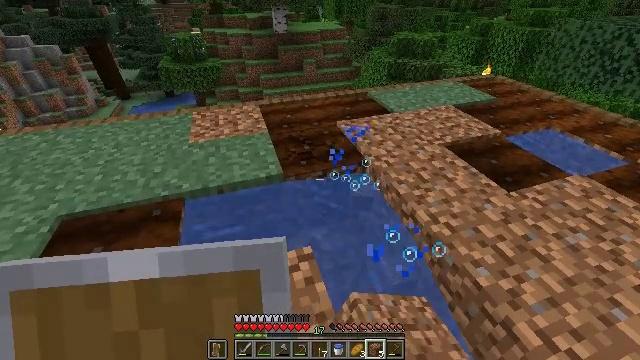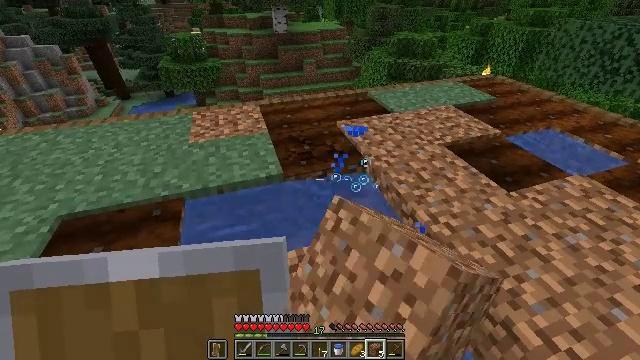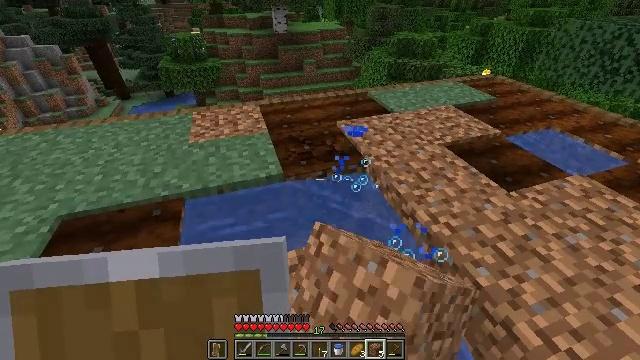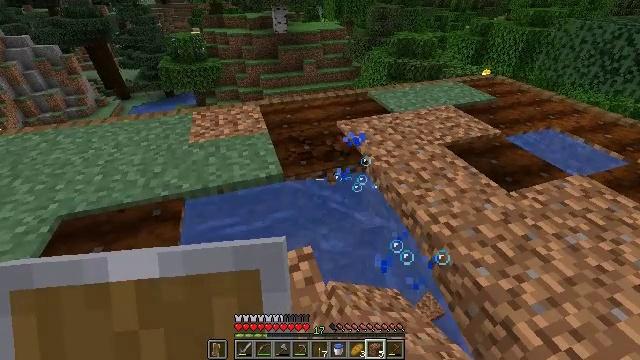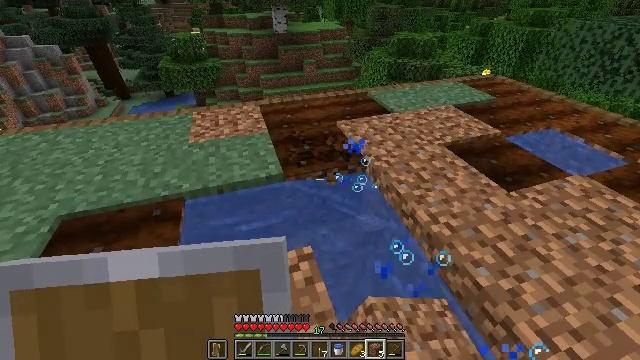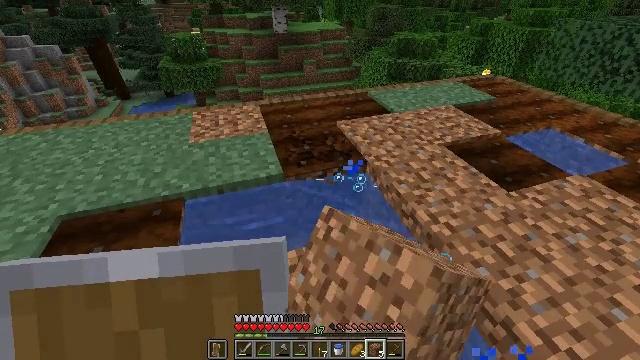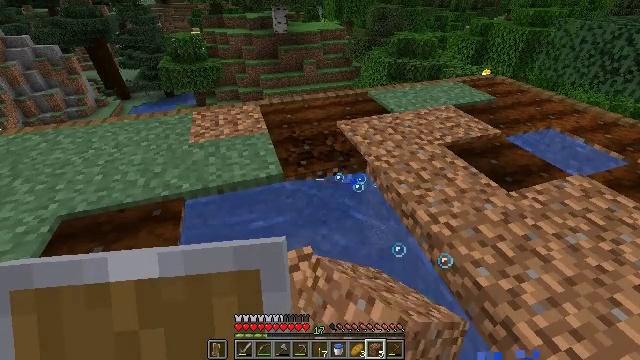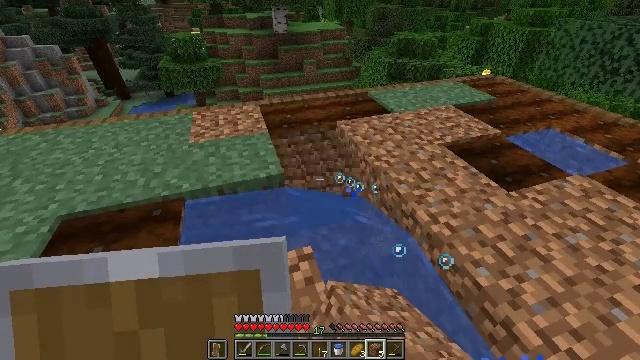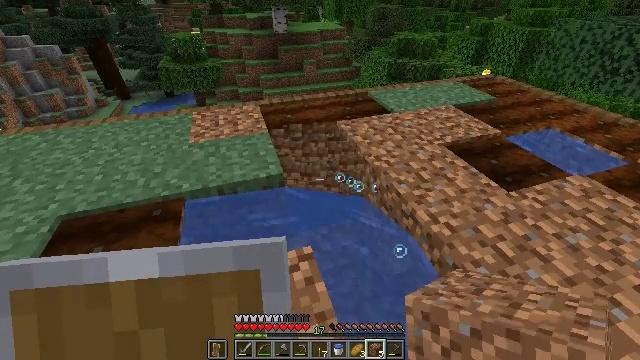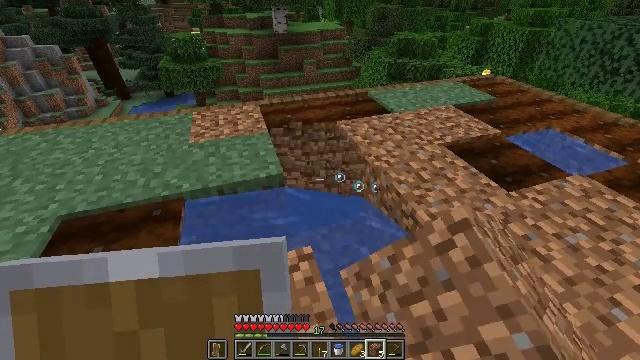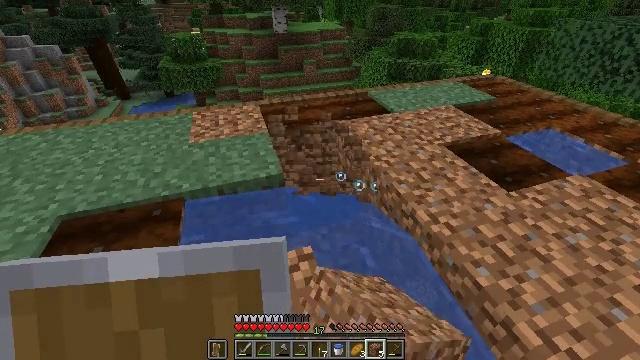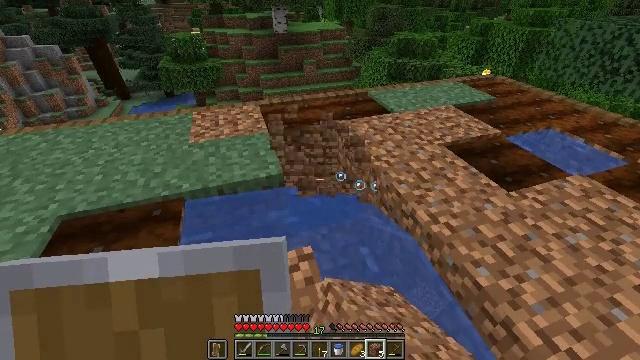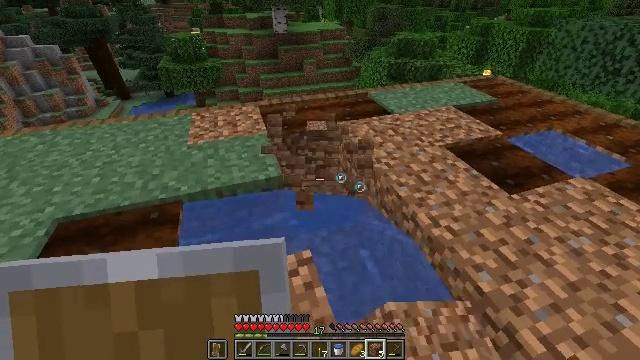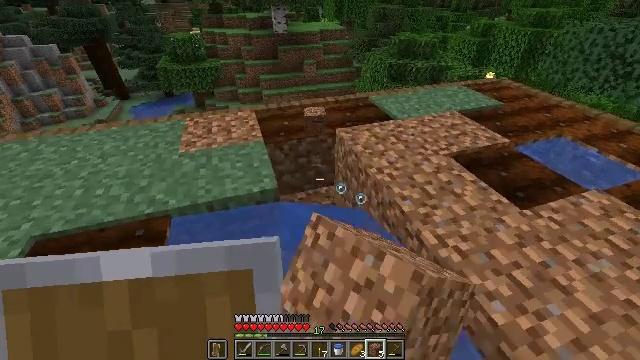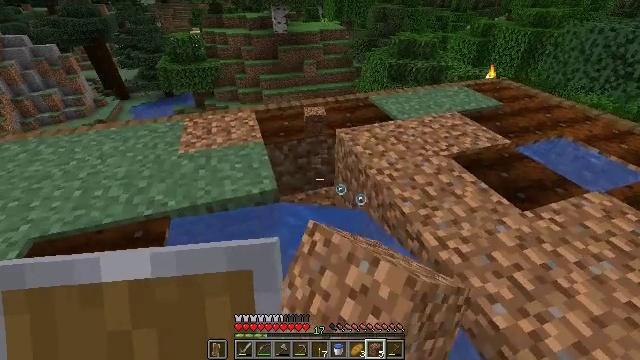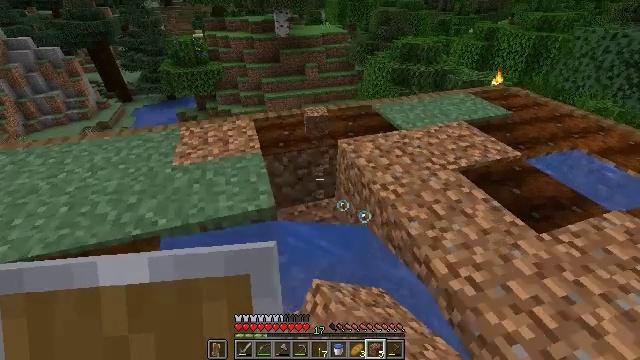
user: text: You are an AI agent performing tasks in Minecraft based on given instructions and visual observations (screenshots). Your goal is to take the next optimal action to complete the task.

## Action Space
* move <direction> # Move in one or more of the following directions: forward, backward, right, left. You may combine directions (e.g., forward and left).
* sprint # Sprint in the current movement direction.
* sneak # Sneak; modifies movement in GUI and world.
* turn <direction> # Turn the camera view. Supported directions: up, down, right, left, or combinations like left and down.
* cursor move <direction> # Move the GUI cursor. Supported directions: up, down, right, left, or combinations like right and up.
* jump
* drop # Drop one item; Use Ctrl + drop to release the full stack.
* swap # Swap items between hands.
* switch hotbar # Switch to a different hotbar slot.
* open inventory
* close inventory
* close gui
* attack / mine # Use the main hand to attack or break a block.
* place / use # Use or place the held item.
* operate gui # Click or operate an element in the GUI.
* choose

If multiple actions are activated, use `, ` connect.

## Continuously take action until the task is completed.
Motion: motion action
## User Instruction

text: Dig up the farmland.
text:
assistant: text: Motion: attack / mine
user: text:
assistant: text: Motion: attack / mine
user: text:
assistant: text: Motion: attack / mine
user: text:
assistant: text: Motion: attack / mine
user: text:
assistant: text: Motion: attack / mine
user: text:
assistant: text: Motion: attack / mine
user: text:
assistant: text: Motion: attack / mine
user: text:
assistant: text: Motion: attack / mine
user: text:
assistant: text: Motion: attack / mine
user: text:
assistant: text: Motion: attack / mine
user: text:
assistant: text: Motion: attack / mine
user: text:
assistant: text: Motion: move forward, attack / mine
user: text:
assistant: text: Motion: move forward, attack / mine
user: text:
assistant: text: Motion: move forward, attack / mine
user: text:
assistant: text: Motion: attack / mine
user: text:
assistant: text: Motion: attack / mine
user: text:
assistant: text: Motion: attack / mine
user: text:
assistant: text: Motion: turn left, attack / mine
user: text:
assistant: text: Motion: turn left, attack / mine
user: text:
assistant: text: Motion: attack / mine
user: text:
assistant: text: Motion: attack / mine
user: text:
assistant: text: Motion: attack / mine
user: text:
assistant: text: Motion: attack / mine
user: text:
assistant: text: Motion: attack / mine
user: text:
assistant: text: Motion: attack / mine
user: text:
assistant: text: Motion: attack / mine
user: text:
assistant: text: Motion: attack / mine
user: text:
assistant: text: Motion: attack / mine
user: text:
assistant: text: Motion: attack / mine
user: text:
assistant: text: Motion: attack / mine